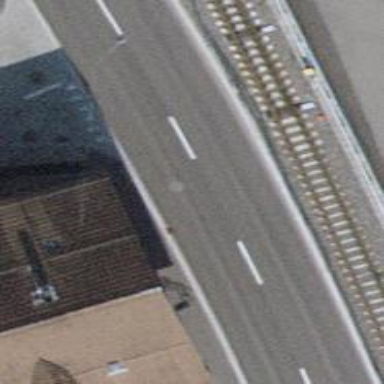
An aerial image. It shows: Uncontrolled crossing on the road.